Question: I have a div that contains an ul and some li. The li are styled to display them as a list. In the left of the wrapping div there is a floating div.
I can't understand why the li can overlap the floating div, I checked the display, border-box property and so on, but I have no clues.
Screen:

'''
div.myDropdown {
position: relative;
display: inline-block;
font-size: 13px;
zoom: 1;
*display: inline;
-webkit-user-select: none;
-moz-user-select: none;
user-select: none;
}
div.myDropdown * {
-webkit-box-sizing: border-box;
-moz-box-sizing: border-box;
box-sizing: border-box;
}
div.myDropdown div.mySelect {
width: 100%;
height: 24px;
border: 1px solid #4195fc;
border-radius: 6px;
box-shadow: 0px 0px 4px #4195fc;
padding-top: 2px;
padding-bottom: 2px;
height: 100% !important;
}
div.myDropdown>a div.myArrow {
position: absolute;
top: 2px;
right: 0;
display: block;
width: 18px;
height: 100%;
}
div.myDropdown>a div.myArrow.myArrowDown::before {
font-family: FontAwesome;
content: "
078";
font-size: 17px;
color: #999;
}
div.myDropdown ul.mySelection {
display: inline;
list-style-type: none;
padding: 0;
}
div.myDropdown div.mySelect ul.mySelection>li {
display: inline-block;
border: 1px solid #4195fc;
margin: 2px;
border-radius: 3px;
padding-left: 2px;
padding-right: 2px;
}
div.myDropdown div.mySelect ul.mySelection>li>span.myDeselect::before {
font-family: FontAwesome;
content: "
00d";
font-size: 10px;
padding-left: 2px;
padding-right: 2px;
}
'''
'''
<div class="myDropdown" style="width: 296px;"><a><div class="mySelect myMultiple"><span class="myValue" style="display: none;"></span><div class="myArrow myArrowDown"></div><ul class="mySelection"><li data-val="CL">Chile<span class="myDeselect"></span></li><li data-val="CN">China<span class="myDeselect"></span></li><li data-val="CX">Christmas Island<span class="myDeselect"></span></li><li data-val="CC">Cocos (Keeling) Islands<span class="myDeselect"></span></li><li data-val="CG">Congo<span class="myDeselect"></span></li><li data-val="CO">Colombia<span class="myDeselect"></span></li></ul></div></a></div>
'''
Demo: <URL>
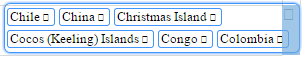
Answer: It's because you '.myArrow' div is positioned absolute with a width of '18px'. You 'ul' has a width of 100% so it doesn't account for these '18px'. You could do
'''
div.myDropdown ul.mySelection {
display: inline-block;
list-style-type: none;
padding: 0;
width: calc(100% - 18px); /*Reduce the ul width by 18px so avoid overlapping*/
}
'''
Or another solution is to add margin or padding to your 'ul'
'''
div.myDropdown ul.mySelection {
display: inline-block;
list-style-type: none;
/*Add either of these 2 */
padding: 0 18px 0 0;
margin: 0 18px 0 0;
}
'''